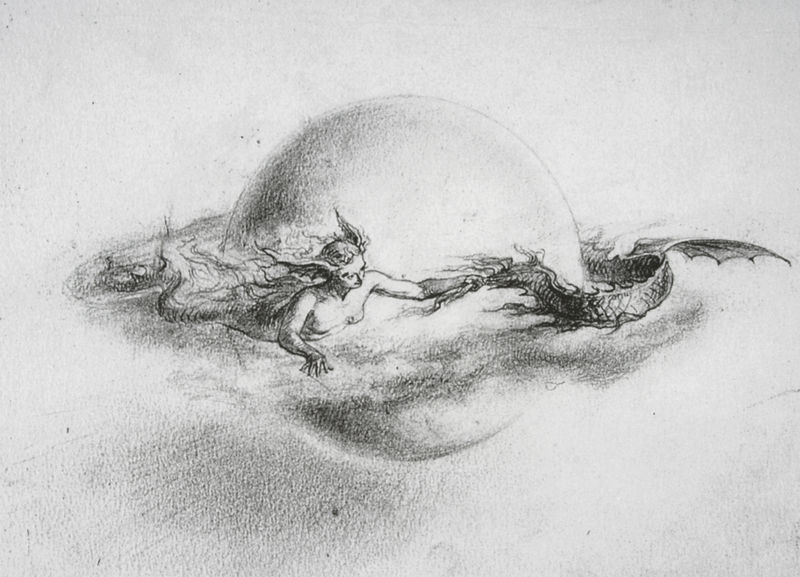
Titel: Fantasie und Studien
Künstler: Clara von Rappard
Institution: Privatbesitz
Schlagwörter: dunkel, flügel, hand, held, himmel, kampf, körper, mann, nackt, schatten, wasser, weiß, wolken, bewegung, brust, busen, finger, frau, grau, hell, licht, nase, schwarz, skizze, zeichnung, tier, wolke, ball, symbolismus, arme, gesicht, mensch, erde, wind, sonne, figur, haare, verbindung, locken, ohren, rechts, fliegen, kreis, rund, schuppen, engel, schwanz, brüste, wellen, papier, grafik, graphik, schattierung, flattern, wehen, ring, griff, mond, ringe, stern, links, flug, kohle, schweben, hinten, füttern, schraffur, illustration, schwarzweiß, dynamik, nixe, strahl, schlange, bleistift, kugel, dämon, entwurf, mythologie, jagd, kohlezeichnung, erdkugel, fisch, hubi, verwischt, schnauze, teufel, fabel, fangen, mythos, nymphe, fabelwesen, echse, meerjungfrau, reigen, sirene, welt, mars, kreisen, fantasie, ungeheuer, drachen, drache, elfe, jagen, drachentöter, georg, monster, planet, weltall, kiemen, schuppe, weltkugel, blei, graphit, vorne, merr, wolkenb, anfassen, all, grafit, seeschlange, seeungeheuer, fischschwanz, sphäre, mythisch, ringförmig, neptun, glügel, wassermann, umkreisen, unendlichkeit, meerfrau, phantastisch, saturn, gestirn, zaubern, drach, händereichen, neride, neriden, plantet, umkreisung, haaqre, #drache, flüßgel